Field crop: tomato
Growth stage: 1
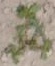
Species: portulaca